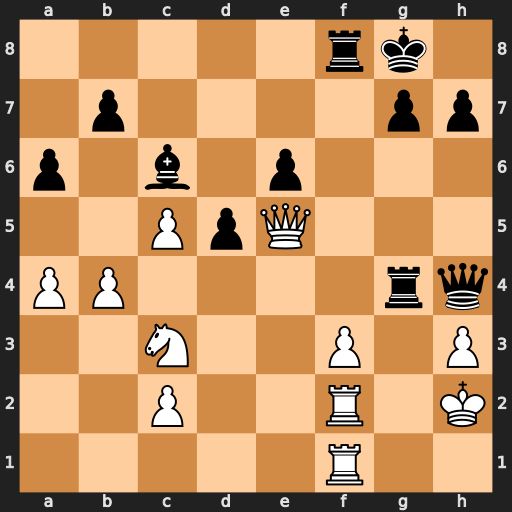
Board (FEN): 5rk1/1p4pp/p1b1p3/2PpQ3/PP4rq/2N2P1P/2P2R1K/5R2
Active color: w
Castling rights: -
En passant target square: -
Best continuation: Qxe6+ Kh8 Qxg4